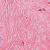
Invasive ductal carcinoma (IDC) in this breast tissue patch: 0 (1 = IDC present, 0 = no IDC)